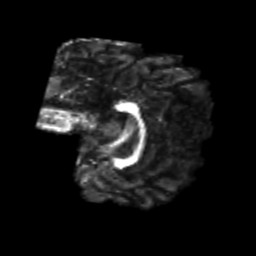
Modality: FA
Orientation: sagittal
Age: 19
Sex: female
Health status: healthy
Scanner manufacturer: philips
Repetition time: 7.388 s
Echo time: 0.08599 s